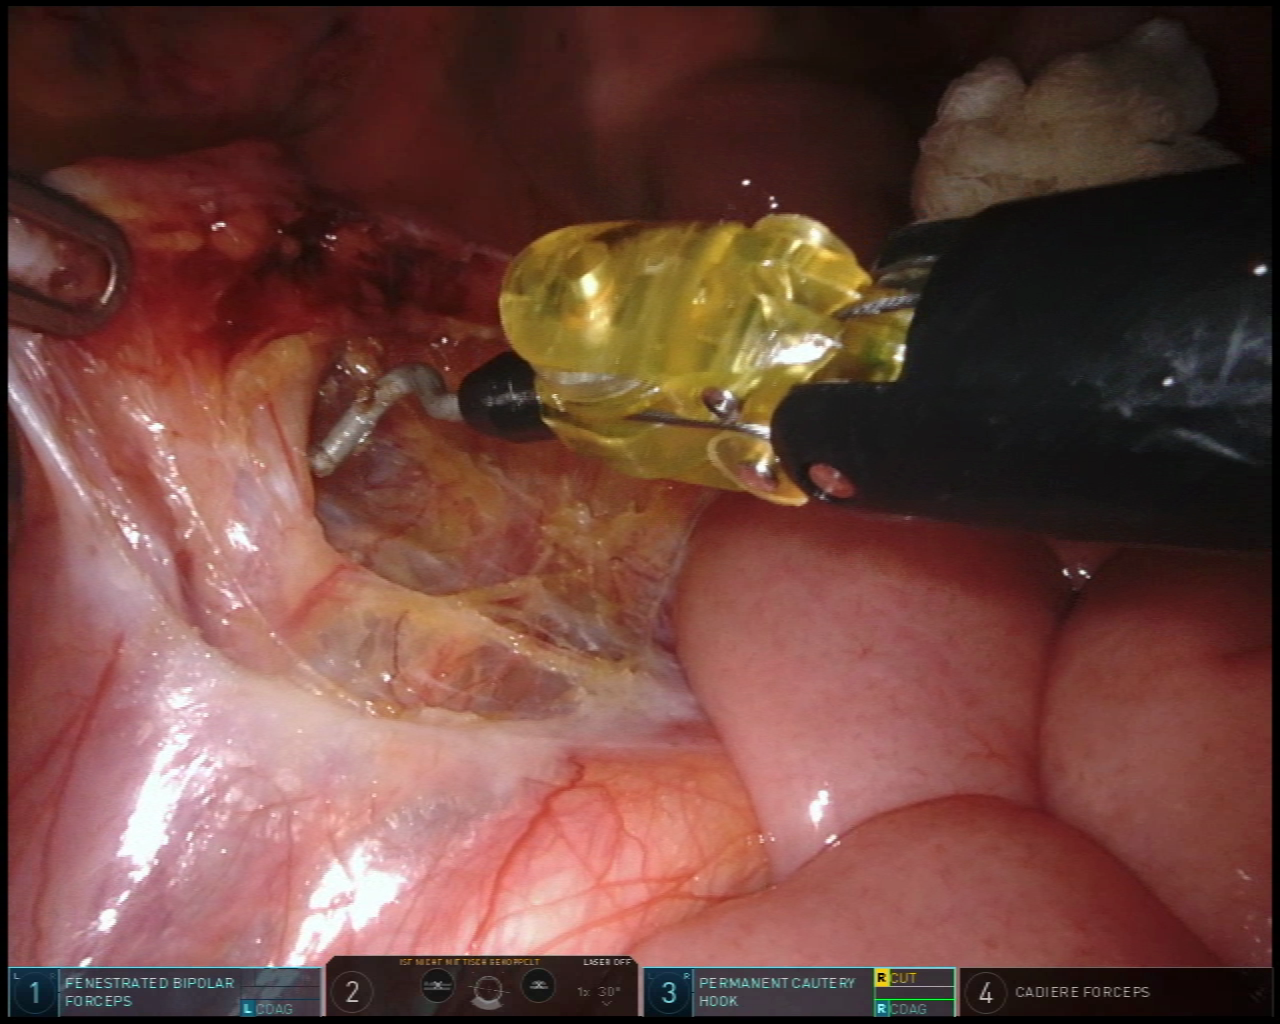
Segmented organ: inferior_mesenteric_artery
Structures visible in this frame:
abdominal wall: no
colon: no
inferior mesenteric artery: yes
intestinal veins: no
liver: no
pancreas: no
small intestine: yes
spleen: no
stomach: no
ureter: no
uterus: no
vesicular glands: no